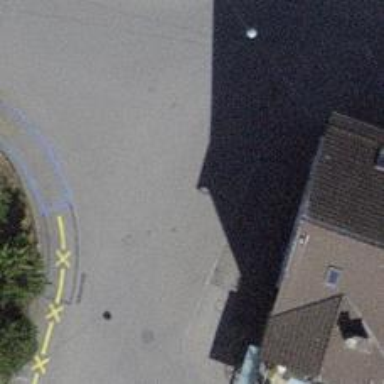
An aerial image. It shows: Asphalt road in living street.